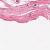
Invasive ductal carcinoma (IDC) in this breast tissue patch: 0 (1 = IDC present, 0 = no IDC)